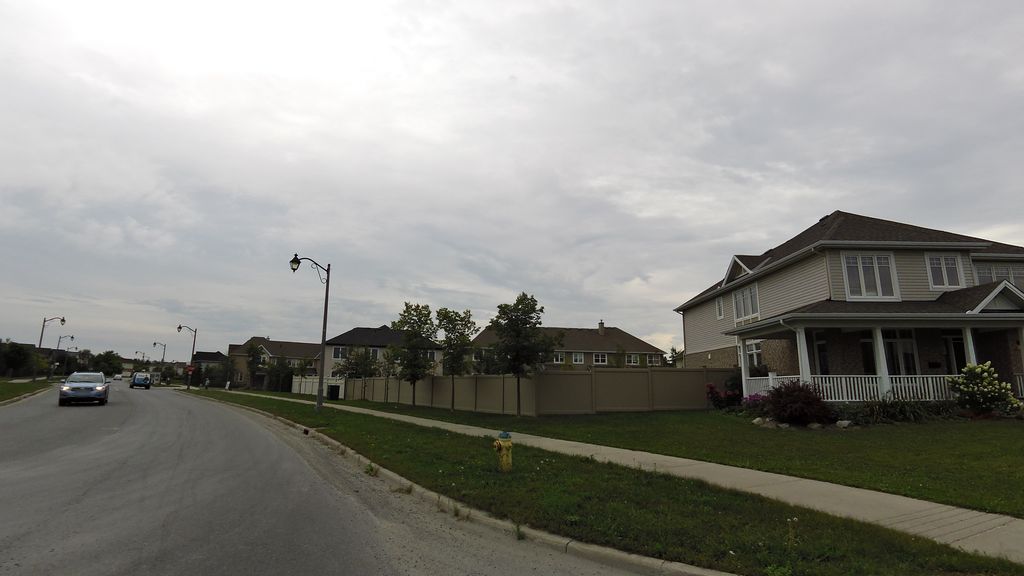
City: ottawa-gatineau